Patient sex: F
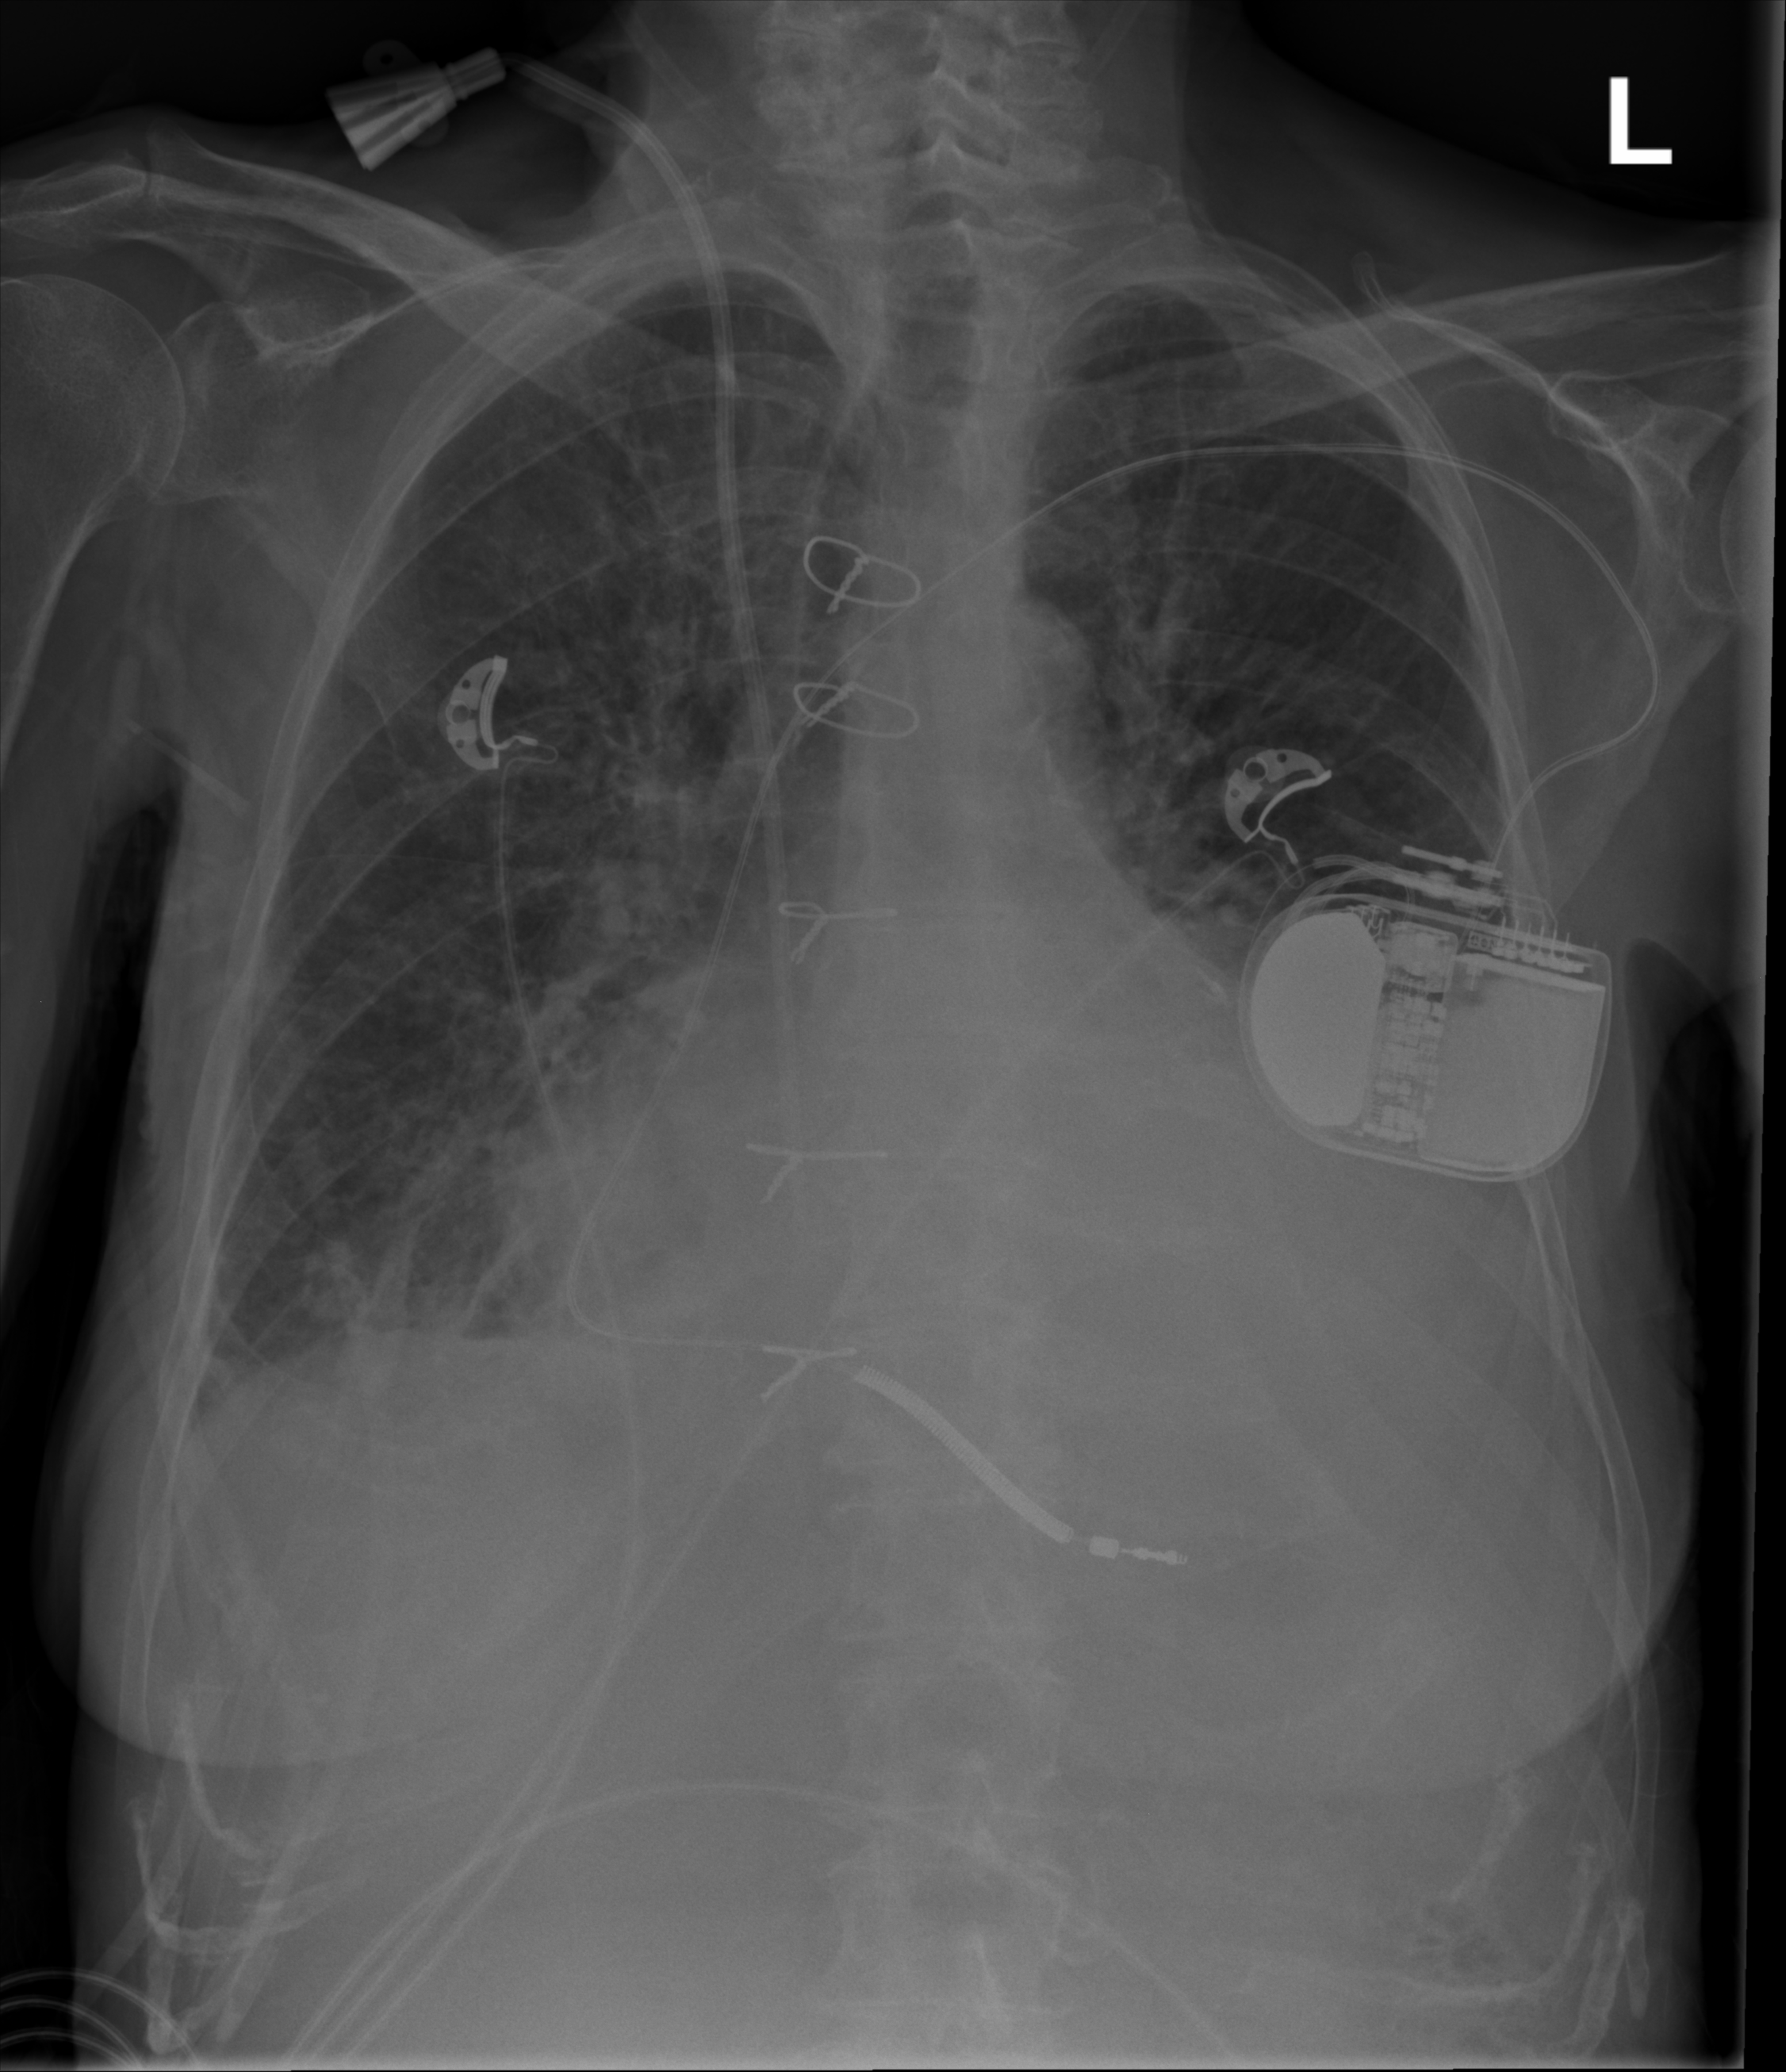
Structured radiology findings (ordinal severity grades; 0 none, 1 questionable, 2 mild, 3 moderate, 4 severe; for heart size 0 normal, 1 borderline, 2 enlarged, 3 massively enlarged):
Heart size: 2
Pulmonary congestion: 2
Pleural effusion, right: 0
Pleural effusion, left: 3
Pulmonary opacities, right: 1
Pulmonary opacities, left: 0
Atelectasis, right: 2
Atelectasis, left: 3